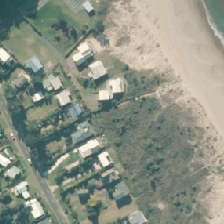
Land cover: urban_parkland